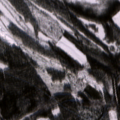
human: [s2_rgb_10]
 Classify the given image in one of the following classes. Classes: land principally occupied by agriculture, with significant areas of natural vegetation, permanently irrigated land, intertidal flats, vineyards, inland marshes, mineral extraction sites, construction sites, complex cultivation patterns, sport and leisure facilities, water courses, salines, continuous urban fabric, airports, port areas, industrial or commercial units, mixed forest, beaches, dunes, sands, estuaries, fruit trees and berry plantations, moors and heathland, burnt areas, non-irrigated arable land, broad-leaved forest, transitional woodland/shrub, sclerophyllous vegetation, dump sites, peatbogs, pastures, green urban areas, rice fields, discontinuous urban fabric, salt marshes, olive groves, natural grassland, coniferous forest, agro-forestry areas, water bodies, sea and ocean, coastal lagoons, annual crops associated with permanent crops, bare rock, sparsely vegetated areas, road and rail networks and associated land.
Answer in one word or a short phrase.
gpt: land principally occupied by agriculture, with significant areas of natural vegetation, coniferous forest, transitional woodland/shrub, peatbogs